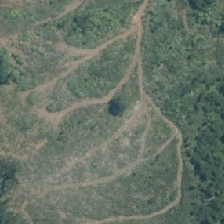
Land cover: harvested_forest